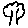
Label: tree